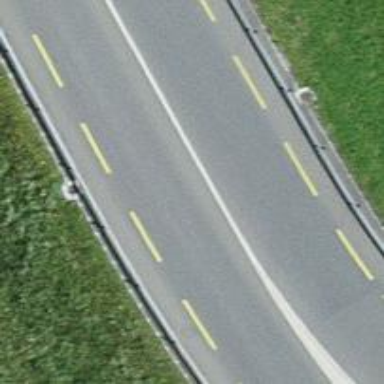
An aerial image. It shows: Secondary road with asphalt surface and dedicated cycle lane.